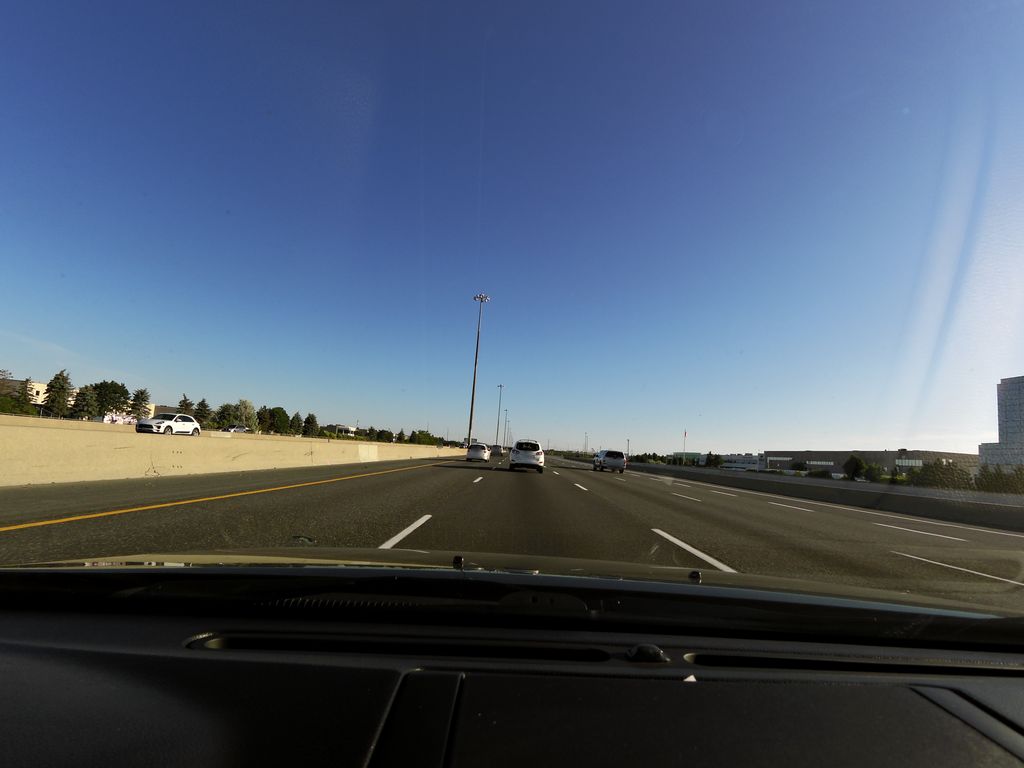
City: toronto